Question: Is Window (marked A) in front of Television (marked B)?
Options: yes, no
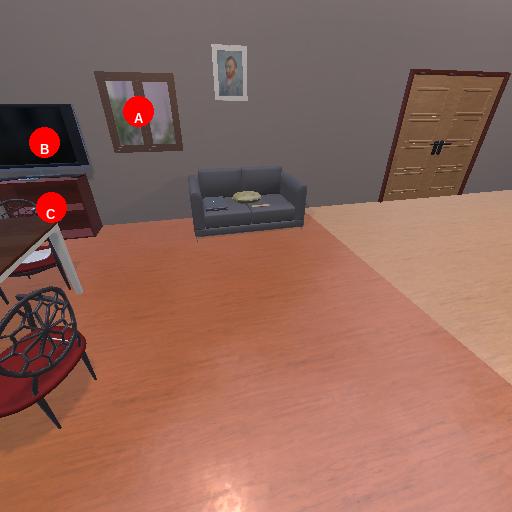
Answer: yes